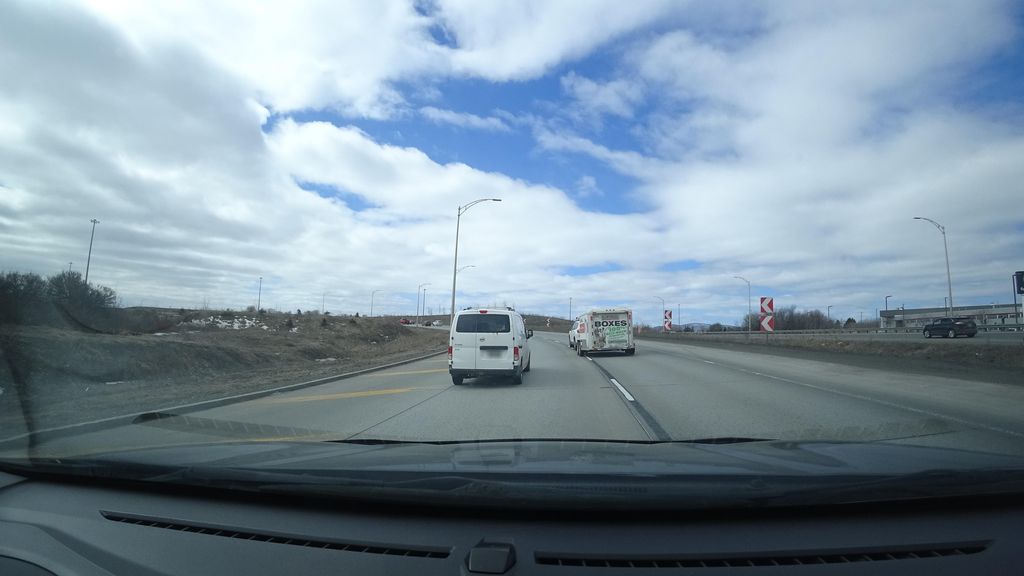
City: quebec_city